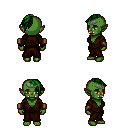
a pixel art fantasy rpg character, female body template, orc, green skin, brown robe, gold greaves, green long mohawk hairstyle, iron tiara, leather bracers, four views (front, back, left, right), 2x2 character sprite sheet, small pixel art, hard edges, no anti-aliasing